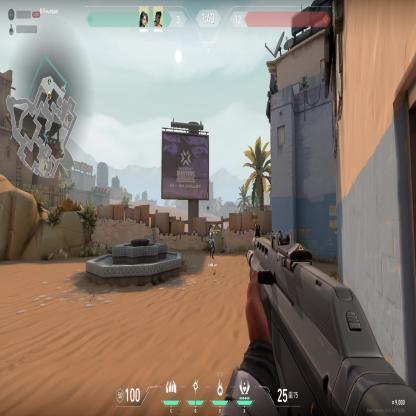
Label: teammate